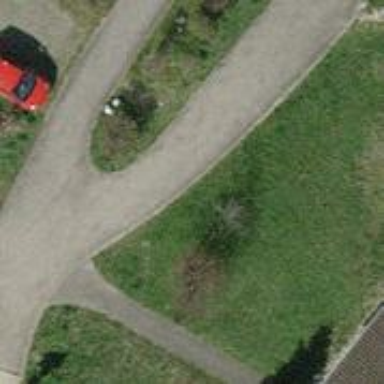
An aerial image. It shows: Cycleway with concrete surface.